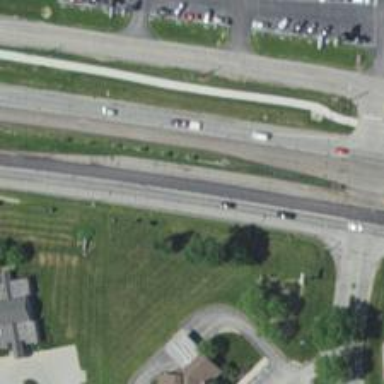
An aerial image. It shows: Trunk highway.